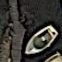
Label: civil